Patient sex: M
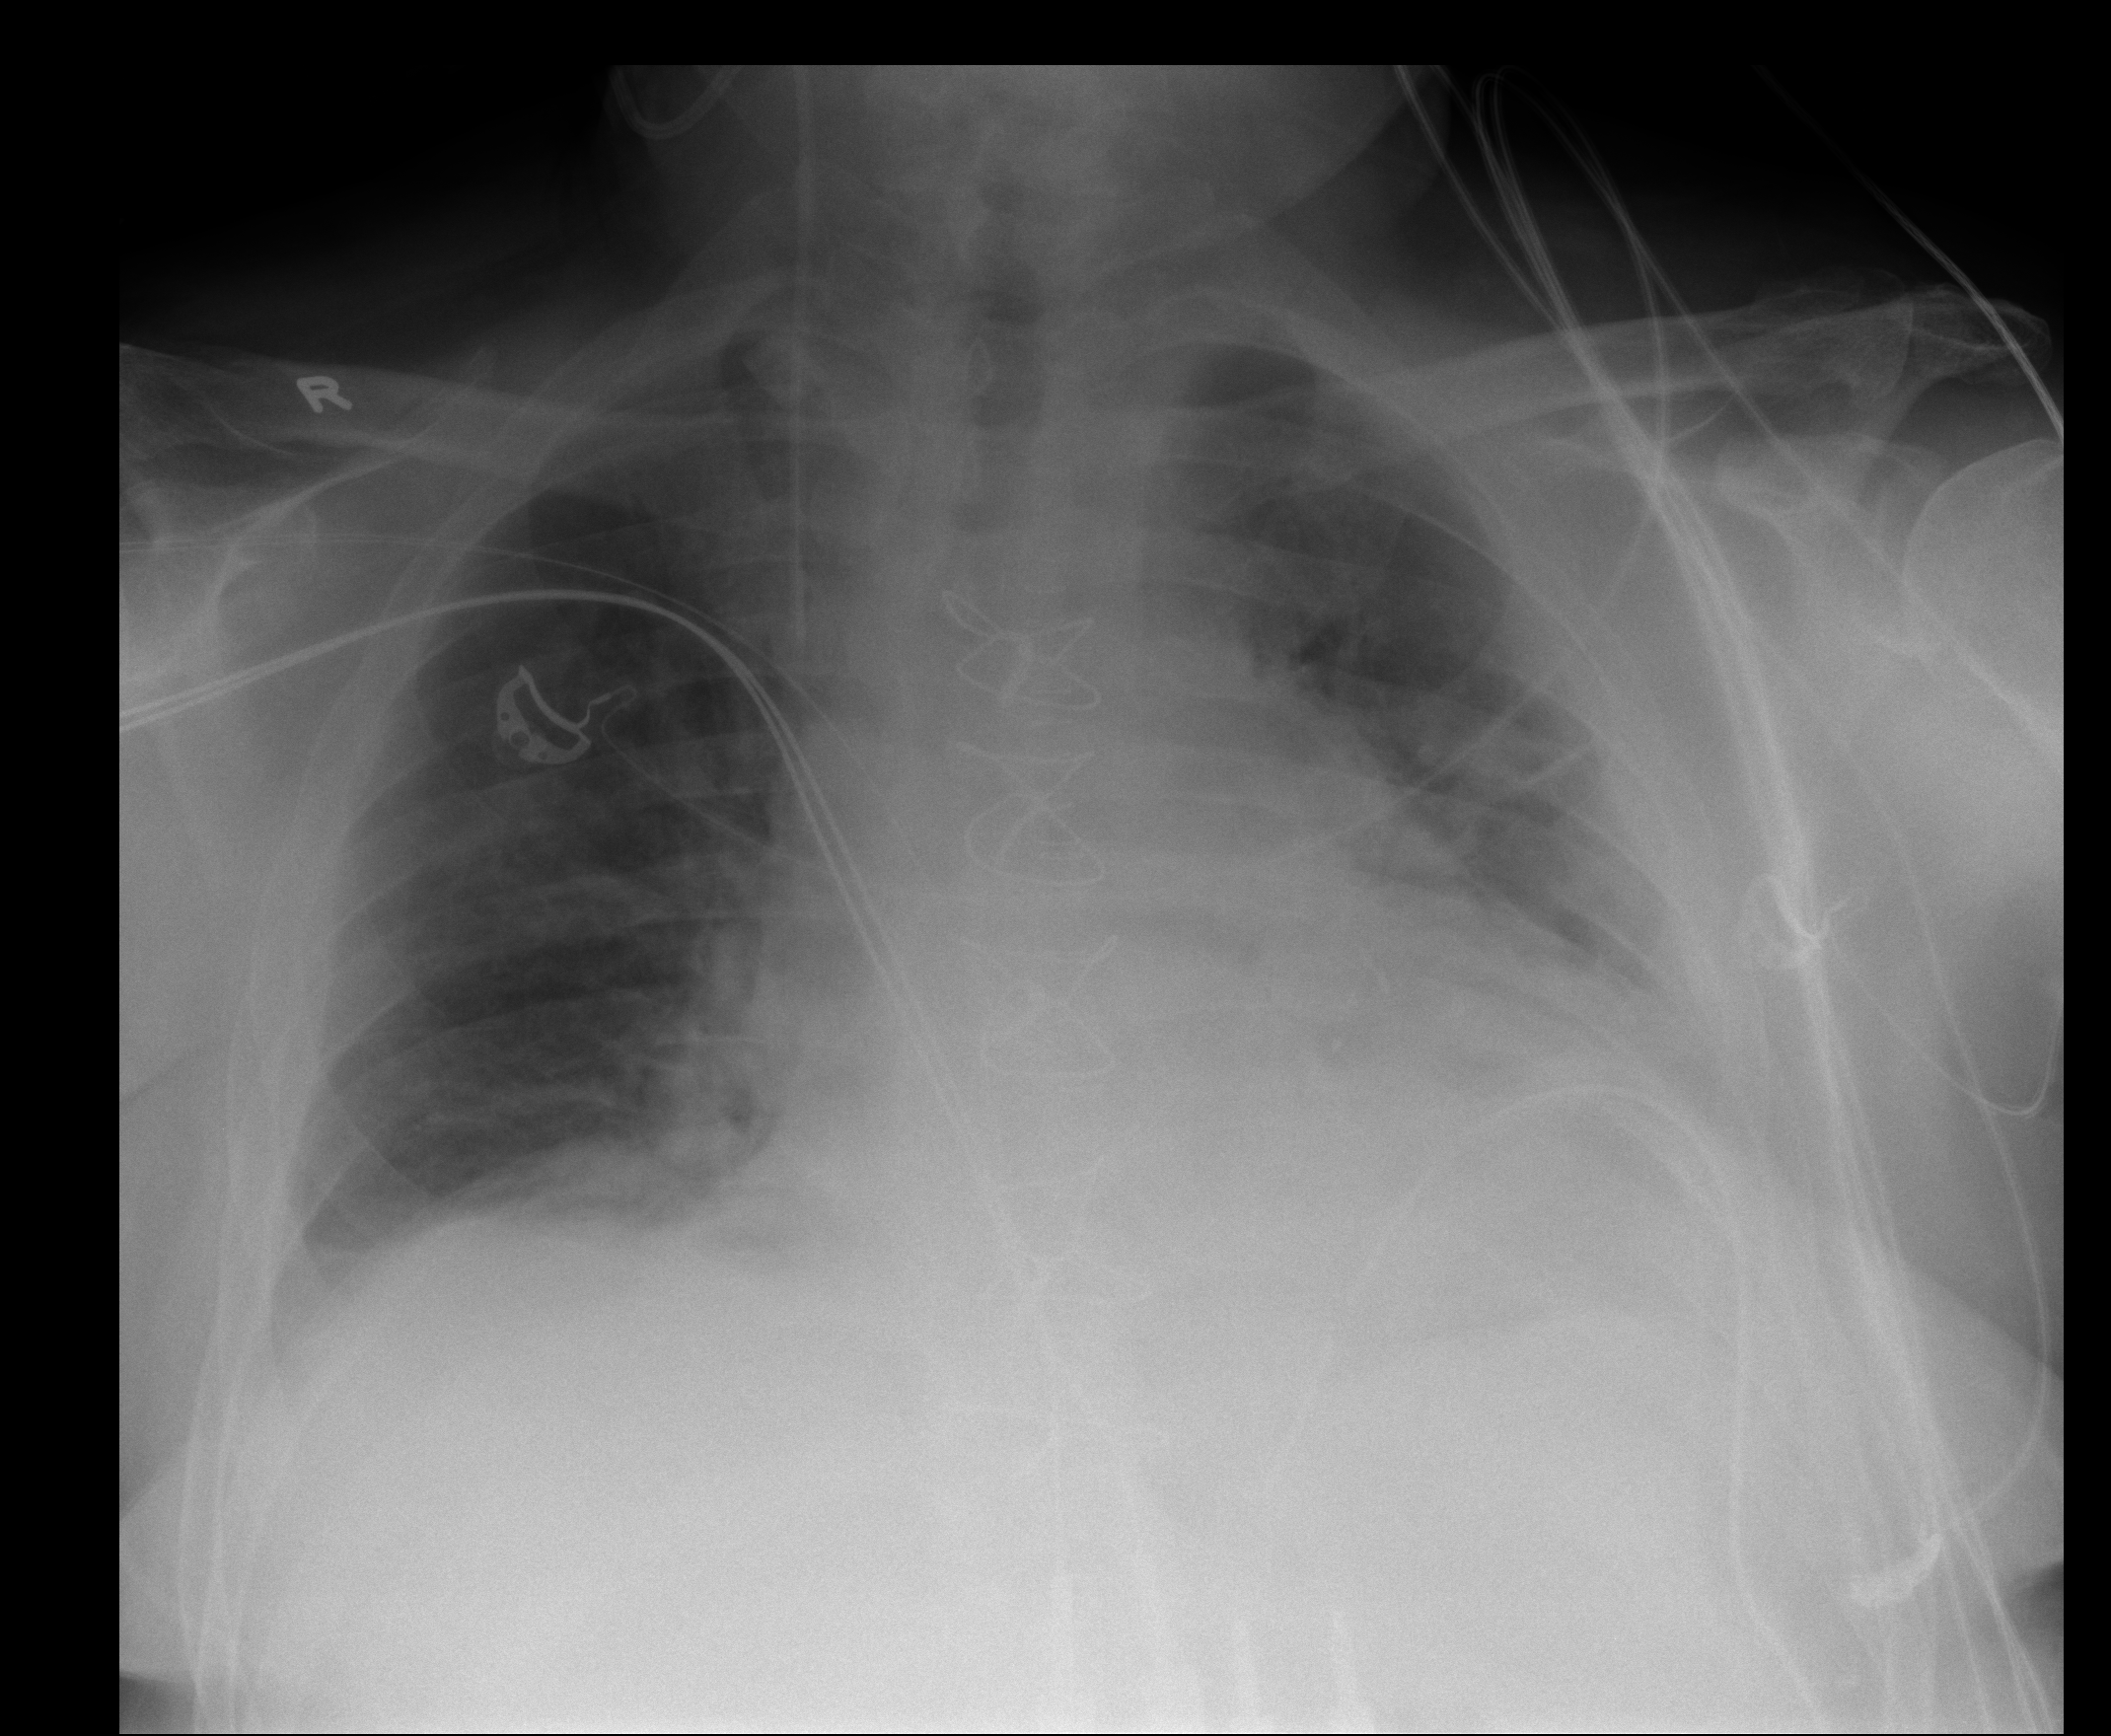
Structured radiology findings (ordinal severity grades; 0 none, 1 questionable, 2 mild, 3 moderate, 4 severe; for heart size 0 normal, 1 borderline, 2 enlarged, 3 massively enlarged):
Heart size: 2
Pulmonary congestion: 2
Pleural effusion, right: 1
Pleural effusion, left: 1
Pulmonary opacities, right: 1
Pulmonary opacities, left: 2
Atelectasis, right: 2
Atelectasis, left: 2